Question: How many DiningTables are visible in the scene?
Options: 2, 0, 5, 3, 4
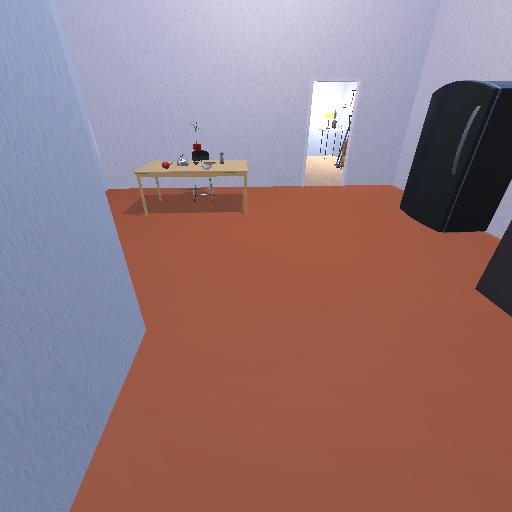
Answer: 2